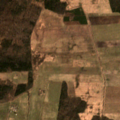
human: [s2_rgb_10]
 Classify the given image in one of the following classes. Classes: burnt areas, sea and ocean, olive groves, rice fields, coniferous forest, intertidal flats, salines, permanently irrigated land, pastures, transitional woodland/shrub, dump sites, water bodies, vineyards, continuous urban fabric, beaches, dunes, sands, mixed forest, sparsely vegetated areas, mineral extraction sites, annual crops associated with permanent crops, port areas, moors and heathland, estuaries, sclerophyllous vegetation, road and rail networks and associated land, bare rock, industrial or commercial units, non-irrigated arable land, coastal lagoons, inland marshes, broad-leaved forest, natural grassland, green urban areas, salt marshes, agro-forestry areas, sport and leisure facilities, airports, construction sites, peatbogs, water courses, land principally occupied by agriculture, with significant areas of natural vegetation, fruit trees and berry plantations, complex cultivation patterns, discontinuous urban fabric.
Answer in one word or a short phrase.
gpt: non-irrigated arable land, pastures, broad-leaved forest, coniferous forest